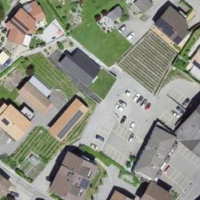
EUNIS habitat code: 54
Species observed at this site:
Artemisia vulgaris